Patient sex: F
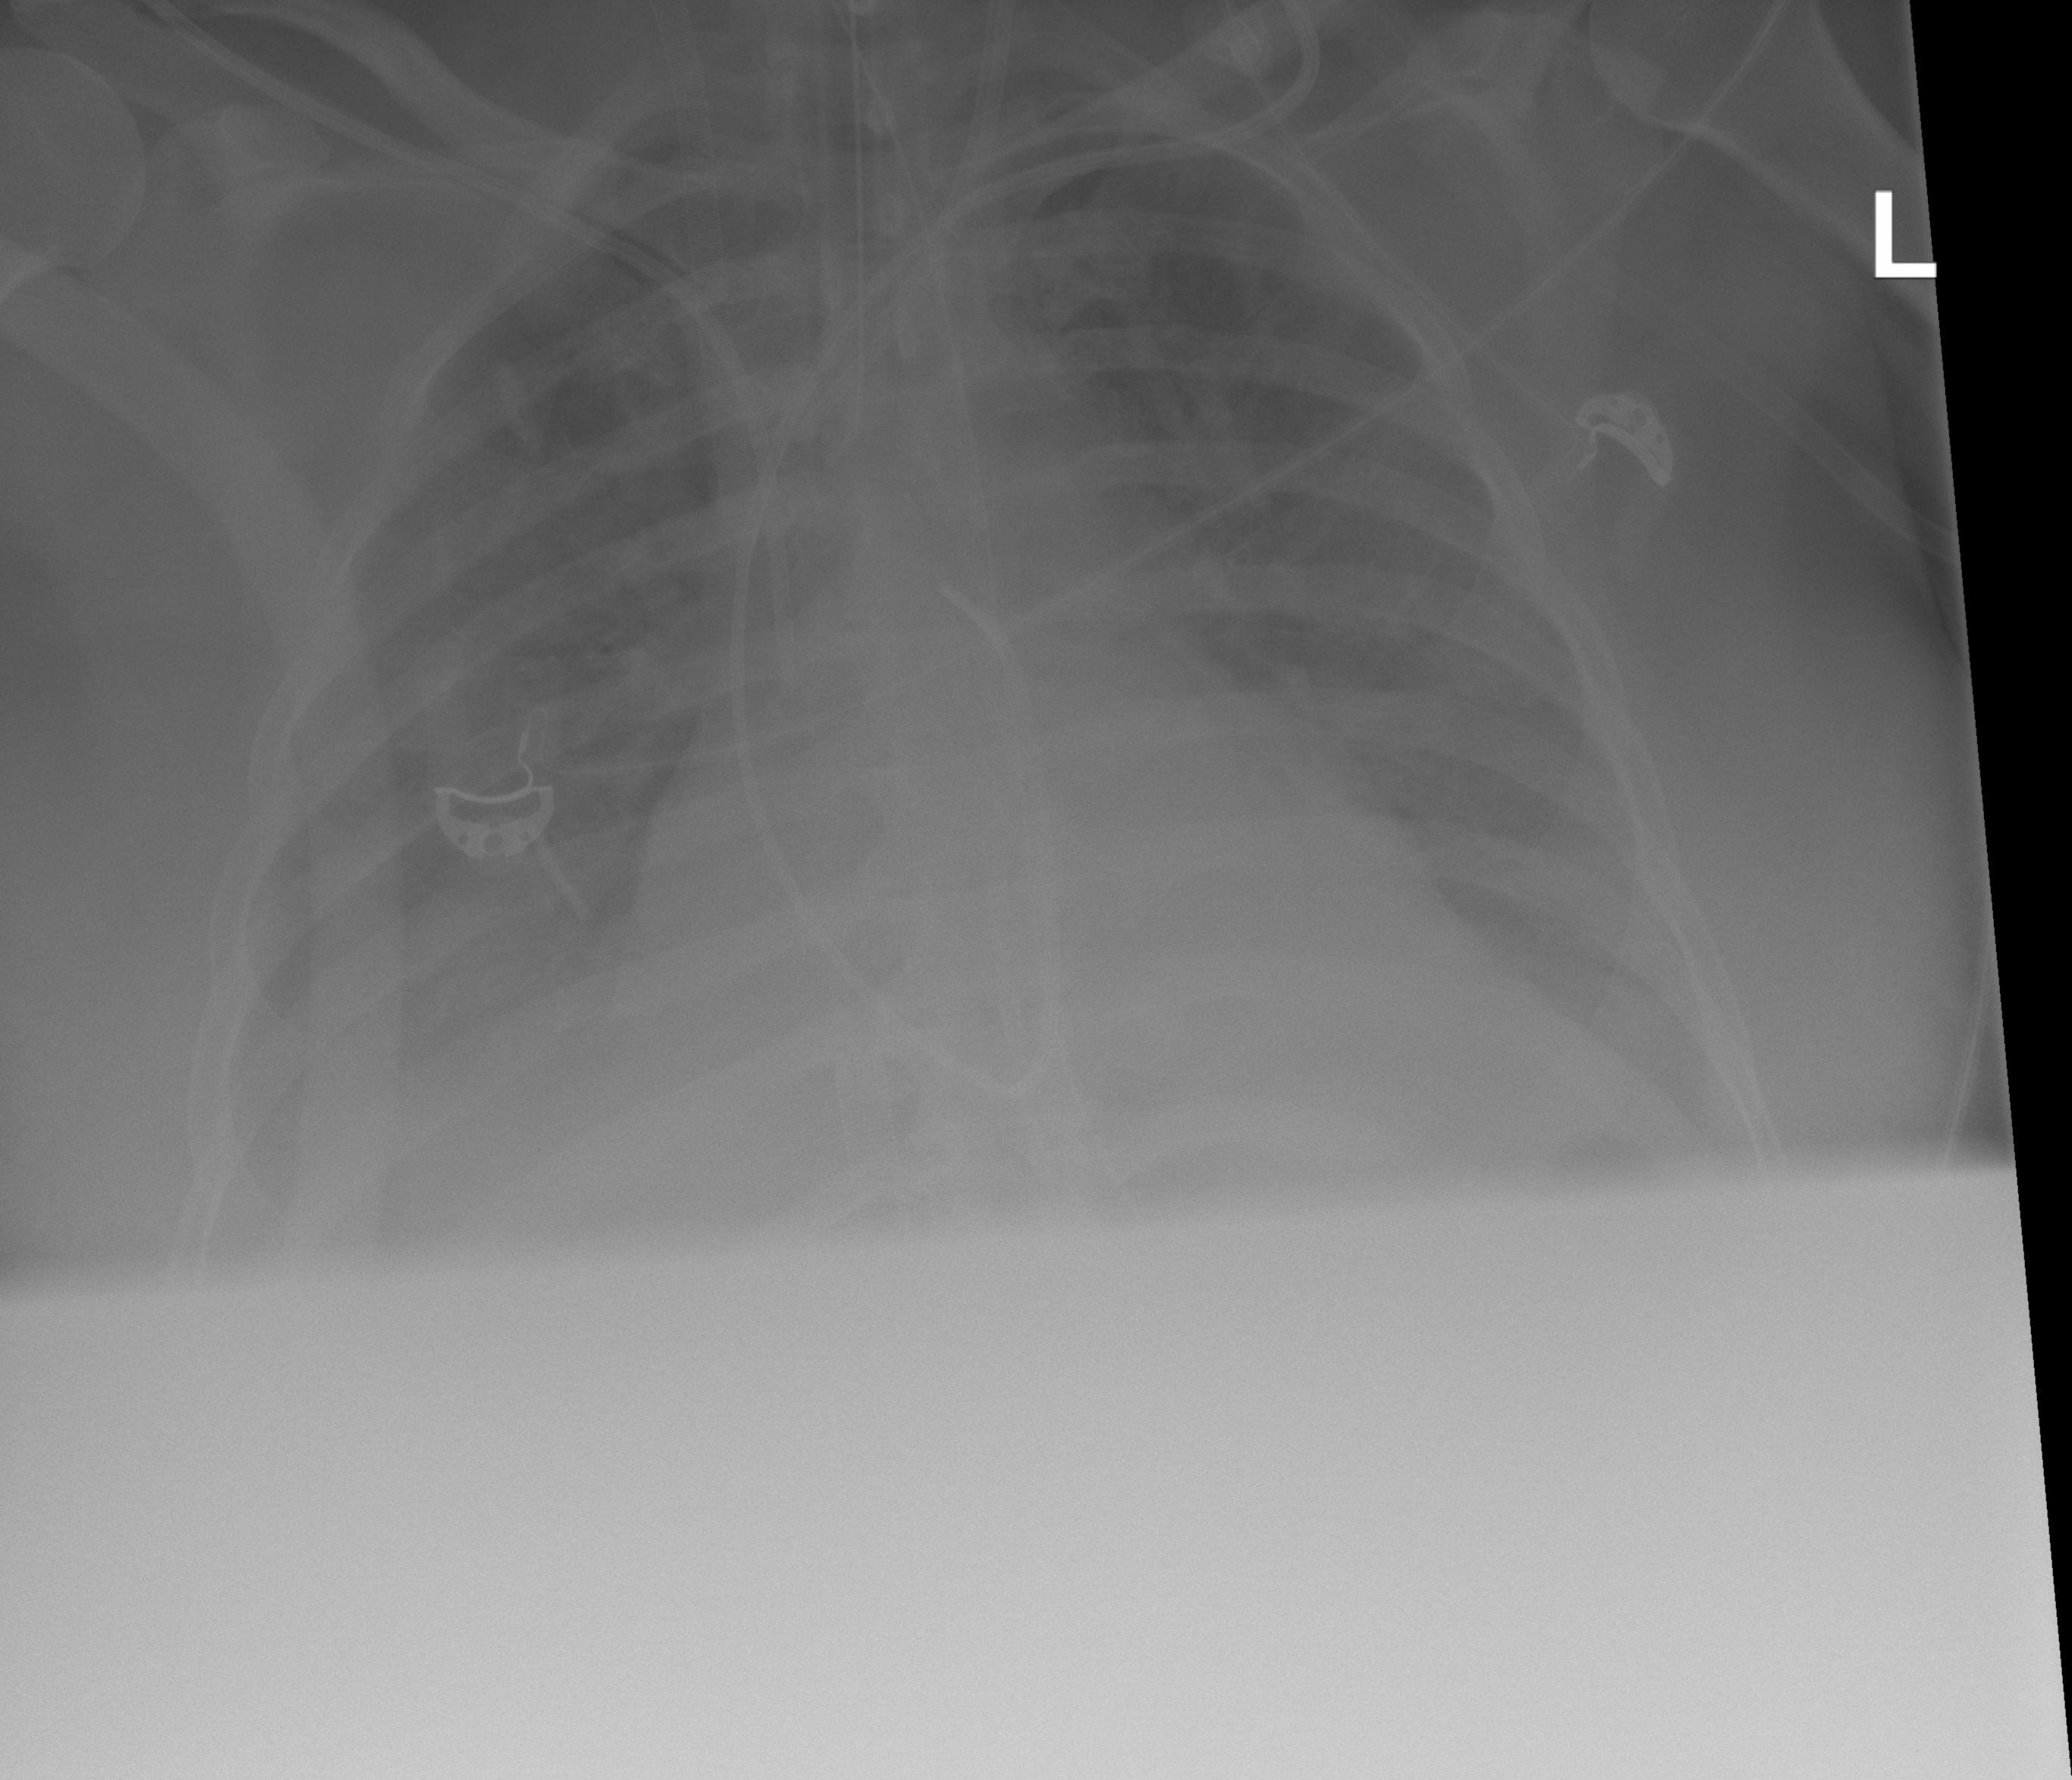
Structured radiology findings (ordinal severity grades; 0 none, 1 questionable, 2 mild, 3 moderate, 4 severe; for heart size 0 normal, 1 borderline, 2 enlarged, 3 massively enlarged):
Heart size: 2
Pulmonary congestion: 2
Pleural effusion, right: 2
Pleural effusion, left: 2
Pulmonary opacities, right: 3
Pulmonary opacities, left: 3
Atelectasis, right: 2
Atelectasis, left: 2